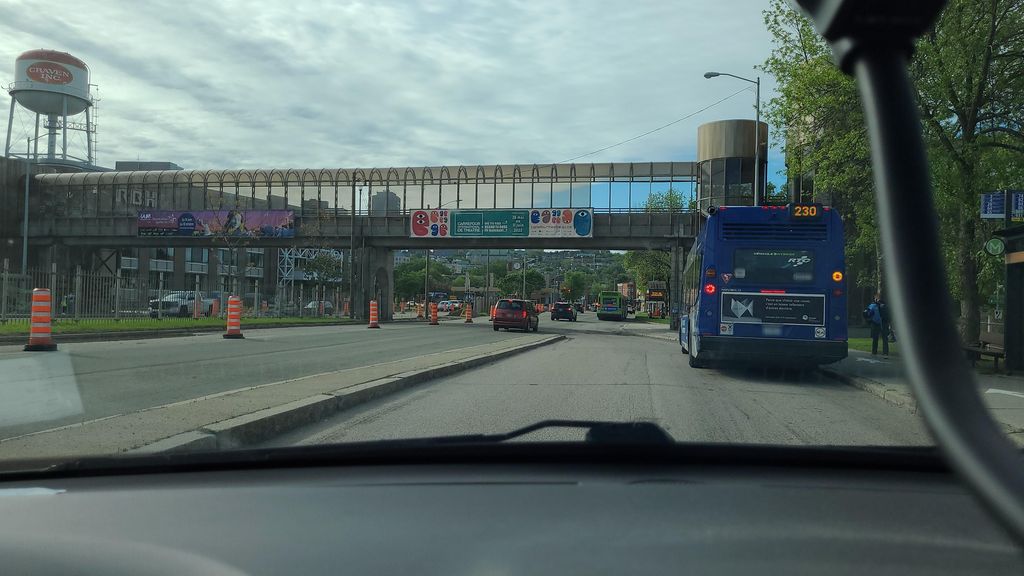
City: quebec_city